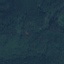
Land use / land cover: Forest